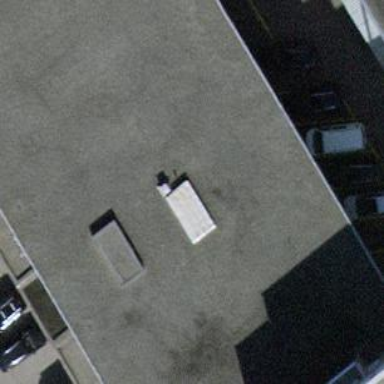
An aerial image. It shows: Office building with flat roof.